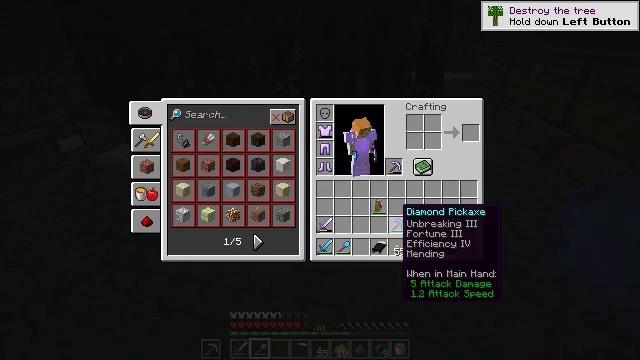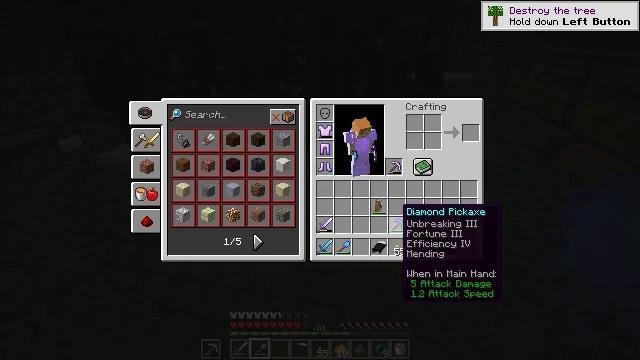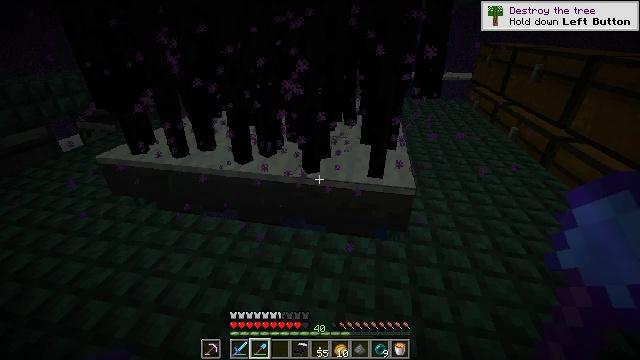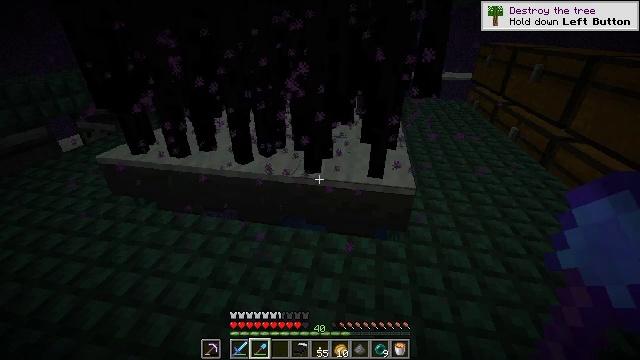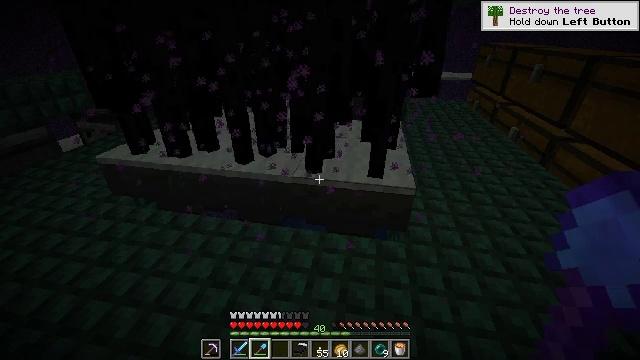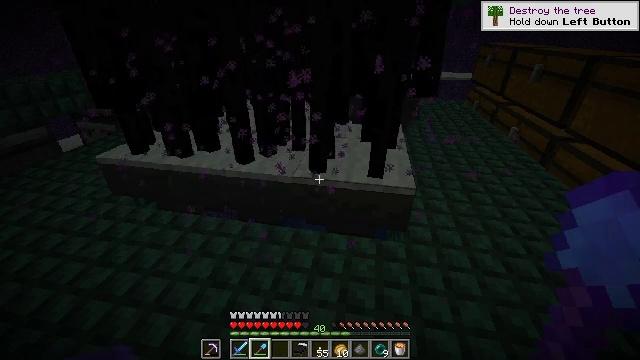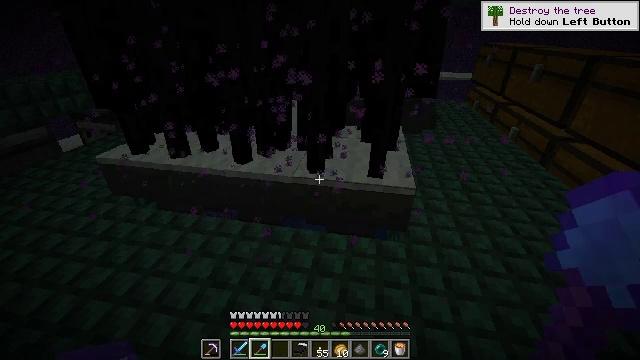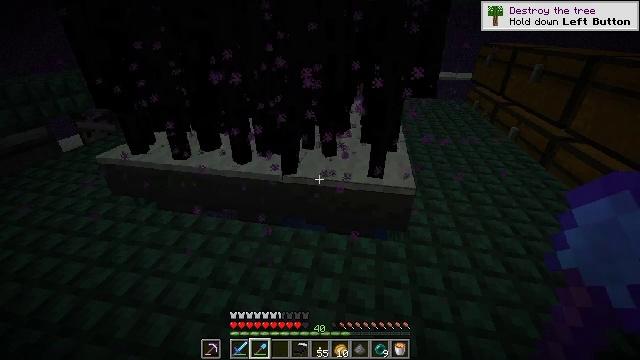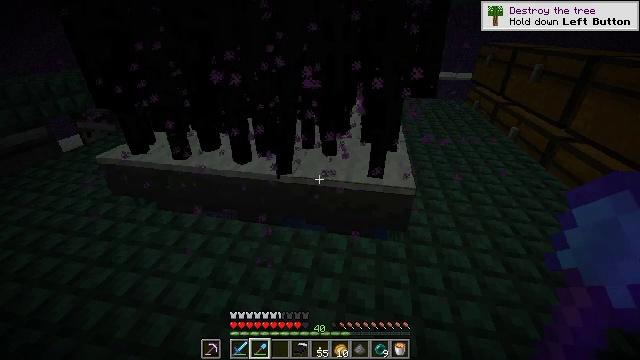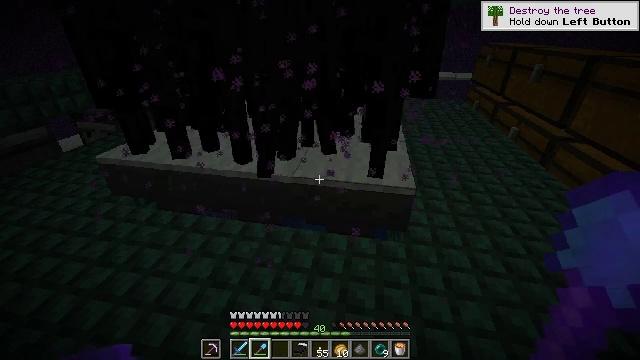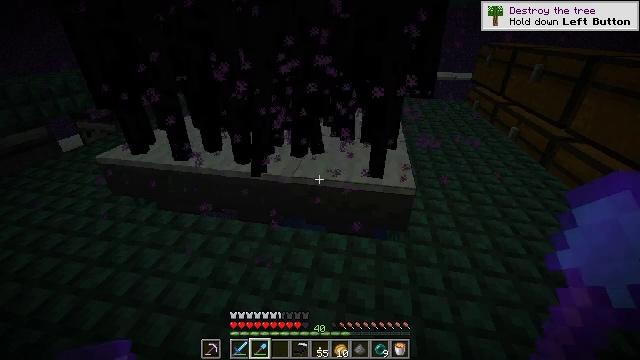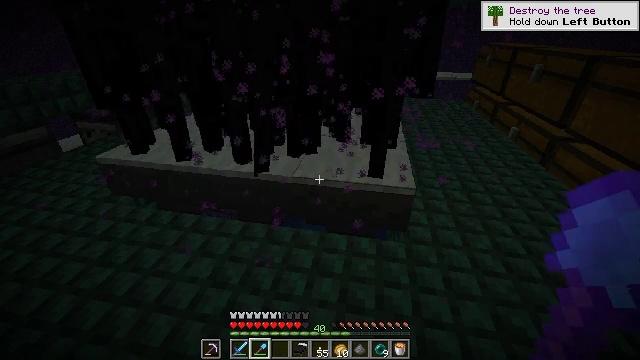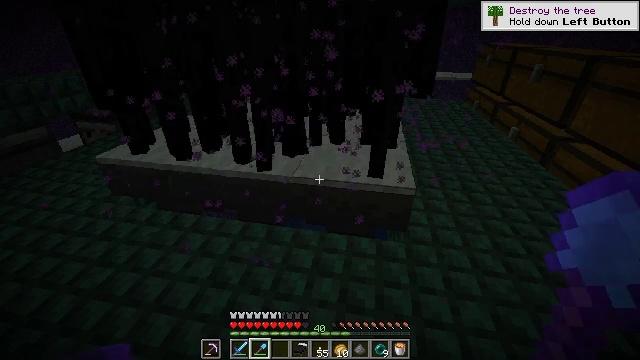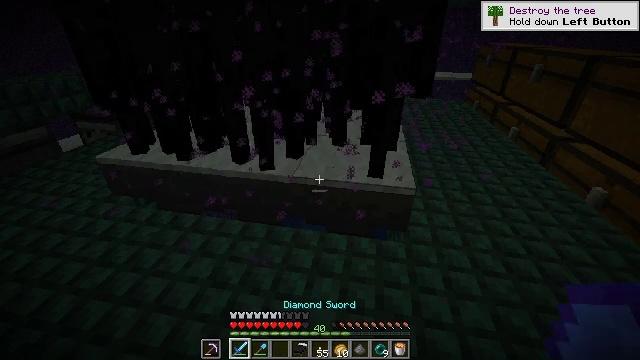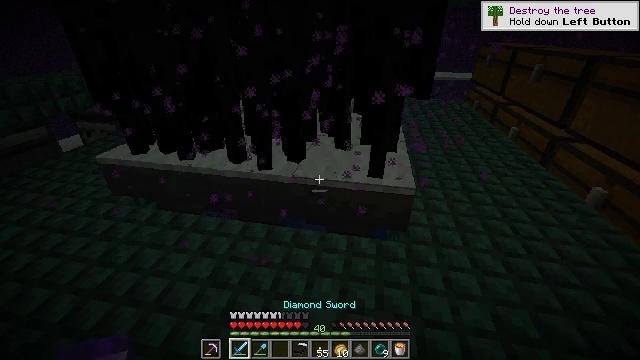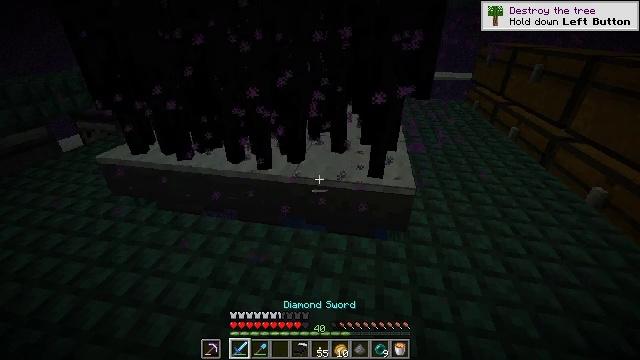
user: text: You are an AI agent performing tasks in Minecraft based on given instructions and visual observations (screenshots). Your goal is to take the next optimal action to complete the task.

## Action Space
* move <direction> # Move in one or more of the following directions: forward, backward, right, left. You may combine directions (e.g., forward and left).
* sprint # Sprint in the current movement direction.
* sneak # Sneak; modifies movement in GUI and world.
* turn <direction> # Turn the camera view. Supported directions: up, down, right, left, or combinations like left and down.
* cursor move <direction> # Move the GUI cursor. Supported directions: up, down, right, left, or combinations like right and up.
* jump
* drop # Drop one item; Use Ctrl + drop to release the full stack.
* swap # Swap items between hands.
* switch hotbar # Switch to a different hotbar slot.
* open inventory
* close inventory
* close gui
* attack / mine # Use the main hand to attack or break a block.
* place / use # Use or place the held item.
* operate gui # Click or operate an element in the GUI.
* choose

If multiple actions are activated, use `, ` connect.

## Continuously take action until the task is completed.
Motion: motion action
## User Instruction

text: Kill an enderman.
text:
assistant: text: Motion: no_op
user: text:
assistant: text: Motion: close inventory
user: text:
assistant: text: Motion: close inventory
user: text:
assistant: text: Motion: close inventory
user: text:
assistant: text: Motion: close inventory
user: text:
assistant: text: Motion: no_op
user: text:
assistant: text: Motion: no_op
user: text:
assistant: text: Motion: no_op
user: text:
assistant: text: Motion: no_op
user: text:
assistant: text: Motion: no_op
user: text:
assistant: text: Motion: no_op
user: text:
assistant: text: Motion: no_op
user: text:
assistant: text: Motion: no_op
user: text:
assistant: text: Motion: no_op
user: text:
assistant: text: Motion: no_op
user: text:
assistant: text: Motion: no_op
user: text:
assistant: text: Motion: no_op
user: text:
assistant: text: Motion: no_op
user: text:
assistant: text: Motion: no_op
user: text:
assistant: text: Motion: no_op
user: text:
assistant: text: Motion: turn up
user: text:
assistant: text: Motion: turn up
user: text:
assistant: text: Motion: turn up
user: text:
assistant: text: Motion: move forward, turn left and up
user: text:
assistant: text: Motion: move forward, turn up
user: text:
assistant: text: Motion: move forward, turn up
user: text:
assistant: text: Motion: move forward
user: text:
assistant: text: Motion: no_op
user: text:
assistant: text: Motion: attack / mine
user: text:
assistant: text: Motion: attack / mine